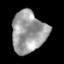
Tissue: lung
Cell type: Others
Senescence score: 0.2232
Nuclear area (px): 1379
Mean DAPI intensity: 157.372